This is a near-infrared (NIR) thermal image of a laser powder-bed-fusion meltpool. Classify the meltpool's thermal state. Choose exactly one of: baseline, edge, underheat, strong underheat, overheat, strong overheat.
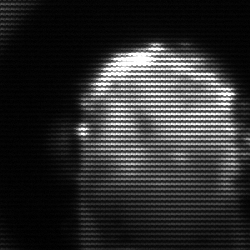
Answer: baseline